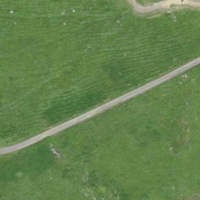
EUNIS habitat code: 23
Species observed at this site:
Astrantia major
Papilio machaon